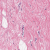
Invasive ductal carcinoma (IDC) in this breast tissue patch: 0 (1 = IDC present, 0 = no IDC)